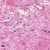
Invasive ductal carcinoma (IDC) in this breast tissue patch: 0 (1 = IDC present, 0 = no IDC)